Question: I have several JPanels that need to be displayed at the same time. They do display when I press the Port Settings button but I need there to be a title above each of the panels so the user will know which option they are selecting. My code as well as a screenshot is below.
'''
package myGUI;
import java.awt.BorderLayout;
import java.awt.ComponentOrientation;
import java.awt.Dimension;
import java.awt.GridLayout;
import java.awt.event.ActionEvent;
import java.awt.event.ActionListener;
import javax.swing.ButtonGroup;
import javax.swing.JButton;
import javax.swing.JCheckBox;
import javax.swing.JComboBox;
import javax.swing.JDialog;
import javax.swing.JLabel;
import javax.swing.JPanel;
import javax.swing.JFrame;
import javax.swing.JRadioButton;
import javax.swing.JScrollPane;
import javax.swing.JTabbedPane;
import javax.swing.JTextArea;
import javax.swing.JTextField;
public class TestApplication implements ActionListener {
public static void main(String[] args) {
final JFrame frame = new JFrame();
frame.setSize(3000, 3000);
frame.setTitle("RBA Test Application");
frame.setDefaultCloseOperation(JFrame.EXIT_ON_CLOSE);
frame.setVisible(true);
JButton select1 = new JButton("Select");
JButton select2 = new JButton("Select");
JButton select3 = new JButton("Select");
JButton select4 = new JButton("Select");
//Make the drop down lists
String[] baudrates = {"57600", "115200", "128000", "256000"};
JComboBox baudlist = new JComboBox(baudrates);
String[] baudrates2 = {"57600", "115200", "128000", "256000"};
JComboBox baudlist2 = new JComboBox(baudrates2);
String[] bytesizes = {"7", "8"};
JComboBox bytelist = new JComboBox(bytesizes);
String[] bytesizes2 = {"7", "8"};
JComboBox bytelist2 = new JComboBox(bytesizes2);
String[] stopbit = {"1", "2"};
JComboBox stoplist = new JComboBox(stopbit);
String[] stopbit2 = {"1", "2"};
JComboBox stoplist2 = new JComboBox(stopbit2);
String[] flows = {"None", "Hardware","Xon", "Xoff"};
JComboBox flowlist = new JComboBox(flows);
String[] flows2 = {"None", "Hardware","Xon", "Xoff"};
JComboBox flowlist2 = new JComboBox(flows2);
String[] paritys = {"None", "Even", "Odd"};
JComboBox paritylist = new JComboBox(paritys);
String[] paritys2 = {"None", "Even", "Odd"};
JComboBox paritylist2 = new JComboBox(paritys2);
JLabel ipLabel = new JLabel("IP Address: ");
JLabel connectLabel = new JLabel("Connect Time: ");
JLabel sendLabel = new JLabel("Send Time Out: ");
JLabel receiveLabel = new JLabel("Receive Time Out: ");
JLabel portLabel = new JLabel("Port: ");
JLabel baudrate = new JLabel("Baud Rate: ");
JLabel bytesize = new JLabel("Byte Size: ");
JLabel stopbits = new JLabel("Stop Bits: ");
JLabel flow = new JLabel("Flow Con...: ");
JLabel parity = new JLabel("Parity: ");
JLabel stoLabel = new JLabel("Send Time Out: ");
JLabel rtoLabel = new JLabel("Receive Time Out: ");
JLabel portLabel2 = new JLabel("Port: ");
JLabel baudrate2 = new JLabel("Baud Rate: ");
JLabel bytesize2 = new JLabel("Byte Size: ");
JLabel stopbits2 = new JLabel("Stop Bits: ");
JLabel flow2 = new JLabel("Flow Con...: ");
JLabel parity2 = new JLabel("Parity: ");
JLabel stoLabel2 = new JLabel("Send Time Out: ");
JLabel rtoLabel2 = new JLabel("Receive Time Out: ");
JLabel portLabel3 = new JLabel("Port: ");
JLabel vendor = new JLabel("Vendor ID: ");
JLabel product = new JLabel("Product ID: ");
JLabel stoLabel3 = new JLabel("Send Time Out: ");
JLabel rtoLabel3 = new JLabel("Receive Time Out: ");
JLabel logLabel = new JLabel("Input / Output Log");
JTextField ip = new JTextField(10);
ip.setText("192.168.0.102");
JTextField ct = new JTextField(10);
ct.setText("5000");
JTextField rto = new JTextField(10);
rto.setText("5000");
JTextField sto = new JTextField(10);
sto.setText("5000");
JTextField port = new JTextField(10);
port.setText("12000");
JTextField sendto = new JTextField(10);
JTextField reto = new JTextField(10);
JTextField comport = new JTextField(10);
JTextField sendto2 = new JTextField(10);
JTextField reto2 = new JTextField(10);
JTextField comport2 = new JTextField(10);
JTextField vendorid = new JTextField(10);
JTextField productid = new JTextField(10);
JTextField sendtime = new JTextField(10);
JTextField receiveto = new JTextField(10);
JTextArea logbox = new JTextArea() {
@Override
public java.awt.Dimension getPreferredSize() {
return new Dimension(300, 450);
};
};
logLabel.setFont(new java.awt.Font("Tahoma", 3, 18));
logLabel.setHorizontalAlignment(javax.swing.SwingConstants.CENTER);
logLabel.setText("Input / Output Log");
logbox.add(logLabel);
//Add components to the panels
final JPanel ethernetSettings = new JPanel();
ethernetSettings.setLayout(new GridLayout(6, 2));
ethernetSettings.setComponentOrientation(ComponentOrientation.LEFT_TO_RIGHT);
ethernetSettings.add(ipLabel);
ethernetSettings.add(ip);
ethernetSettings.add(connectLabel);
ethernetSettings.add(ct);
ethernetSettings.add(receiveLabel);
ethernetSettings.add(rto);
ethernetSettings.add(sendLabel);
ethernetSettings.add(sto);
ethernetSettings.add(portLabel);
ethernetSettings.add(port);
ethernetSettings.add(select1);
final JPanel usbHIDSettings = new JPanel();
usbHIDSettings.setLayout(new GridLayout(5, 2));
usbHIDSettings.setComponentOrientation(ComponentOrientation.LEFT_TO_RIGHT);
usbHIDSettings.add(vendor);
usbHIDSettings.add(vendorid);
usbHIDSettings.add(product);
usbHIDSettings.add(productid);
usbHIDSettings.add(stoLabel3);
usbHIDSettings.add(sendtime);
usbHIDSettings.add(rtoLabel3);
usbHIDSettings.add(receiveto);
usbHIDSettings.add(select2);
final JPanel usbCDCSettings = new JPanel();
usbCDCSettings.setLayout(new GridLayout(9, 2));
usbCDCSettings.setComponentOrientation(ComponentOrientation.LEFT_TO_RIGHT);
usbCDCSettings.add(baudrate2);
usbCDCSettings.add(baudlist);
usbCDCSettings.add(bytesize2);
usbCDCSettings.add(bytelist);
usbCDCSettings.add(stopbits2);
usbCDCSettings.add(stoplist);
usbCDCSettings.add(flow2);
usbCDCSettings.add(flowlist);
usbCDCSettings.add(parity2);
usbCDCSettings.add(paritylist);
usbCDCSettings.add(stoLabel2);
usbCDCSettings.add(sendto2);
usbCDCSettings.add(rtoLabel2);
usbCDCSettings.add(reto2);
usbCDCSettings.add(portLabel3);
usbCDCSettings.add(comport2);
usbCDCSettings.add(select3);
final JPanel rsSettings = new JPanel();
rsSettings.setLayout(new GridLayout(9, 2));
rsSettings.setComponentOrientation(ComponentOrientation.LEFT_TO_RIGHT);
rsSettings.add(baudrate);
rsSettings.add(baudlist2);
rsSettings.add(bytesize);
rsSettings.add(bytelist2);
rsSettings.add(stopbits);
rsSettings.add(stoplist2);
rsSettings.add(flow);
rsSettings.add(flowlist2);
rsSettings.add(parity);
rsSettings.add(paritylist2);
rsSettings.add(stoLabel);
rsSettings.add(sendto);
rsSettings.add(rtoLabel);
rsSettings.add(reto);
rsSettings.add(portLabel2);
rsSettings.add(comport);
rsSettings.add(select4);
final JPanel PortSettings = new JPanel();
PortSettings.setLayout(new GridLayout(1, 4));
PortSettings.setComponentOrientation(ComponentOrientation.LEFT_TO_RIGHT);
PortSettings.add(ethernetSettings);
PortSettings.add(rsSettings);
PortSettings.add(usbCDCSettings);
PortSettings.add(usbHIDSettings);
JButton portsettings = new JButton("Port Settings");
portsettings.addActionListener(new ActionListener() {
public void actionPerformed(ActionEvent e) {
JDialog port = new JDialog(frame);
port.setTitle("Port Settings");
port.setSize(400, 400);
port.add(PortSettings);
port.pack();
port.setVisible(true);
}
});
JButton online = new JButton("Go Online");
JButton offline = new JButton("Go Offline");
JButton status = new JButton("Status");
JButton reboot = new JButton("Reboot");
JButton account = new JButton("Account");
account.addActionListener(new ActionListener() {
public void actionPerformed(ActionEvent e) {
JDialog accountDialog = new JDialog(frame);
accountDialog.setTitle("Account");
accountDialog.setSize(400, 400);
accountDialog.add(accountPanel);
accountDialog.pack();
accountDialog.setVisible(true);
}
});
JButton amount = new JButton("Amount");
amount.addActionListener(new ActionListener() {
public void actionPerformed(ActionEvent e) {
JDialog amount2 = new JDialog(frame);
amount2.setTitle("Amount");
amount2.setSize(400, 400);
amount2.add(amountPanel);
amount2.pack();
amount2.setVisible(true);
}
});
JButton reset = new JButton("Reset");
JButton approvordecl = new JButton("Approve / Decline");
approvordecl.addActionListener(new ActionListener() {
public void actionPerformed(ActionEvent e) {
JDialog apprv = new JDialog(frame);
apprv.setTitle("Approve / Decline");
apprv.setSize(400, 400);
apprv.add(apprvordecl);
apprv.pack();
apprv.setVisible(true);
}
});
JButton test = new JButton("Test Button #1");
JButton testing = new JButton("Test Button #2");
JRadioButton button = new JRadioButton("Radio Button");
JRadioButton button2 = new JRadioButton("Radio Button");
JCheckBox checkbox = new JCheckBox("Check Box");
JCheckBox checkbox2 = new JCheckBox("Check Box");
ButtonGroup approvegroup = new ButtonGroup();
approvegroup.add(apprve);
approvegroup.add(decline);
JPanel newButtonPanel = new JPanel();
newButtonPanel.add(online);
newButtonPanel.add(offline);
newButtonPanel.add(status);
newButtonPanel.add(reboot);
newButtonPanel.add(account);
newButtonPanel.add(amount);
newButtonPanel.add(reset);
newButtonPanel.add(approvordecl);
newButtonPanel.add(logLabel);
JPanel testPanel = new JPanel();
testPanel.add(button);
testPanel.add(button2);
testPanel.add(checkbox2);
JPanel posPanel = new JPanel();
posPanel.add(test);
posPanel.add(testing);
posPanel.add(checkbox);
JPanel llpPanel = new JPanel();
llpPanel.setLayout(new BorderLayout());
llpPanel.add(newButtonPanel, BorderLayout.PAGE_START);
llpPanel.add(logLabel, BorderLayout.CENTER);
llpPanel.add(new JScrollPane(logbox), BorderLayout.PAGE_END);
JPanel buttonPanel = new JPanel();
buttonPanel.add(initialize);
buttonPanel.add(connect);
buttonPanel.add(disconnect);
buttonPanel.add(shutdown);
buttonPanel.add(portsettings);
frame.add(buttonPanel);
frame.add(buttonPanel, BorderLayout.NORTH);
JTabbedPane tabbedPane = new JTabbedPane();
tabbedPane.addTab("LLP", null, llpPanel, "Low Level Protocol");
tabbedPane.addTab("POS",null, posPanel, "Point Of Sale");
tabbedPane.addTab("Test", null, testPanel, "Test");
JPanel tabsPanel = new JPanel(new BorderLayout());
tabsPanel.add(tabbedPane);
frame.add(tabsPanel, BorderLayout.CENTER);
frame.pack();
}
@Override
public void actionPerformed(ActionEvent arg0) {
// TODO Auto-generated method stub
}
}
'''

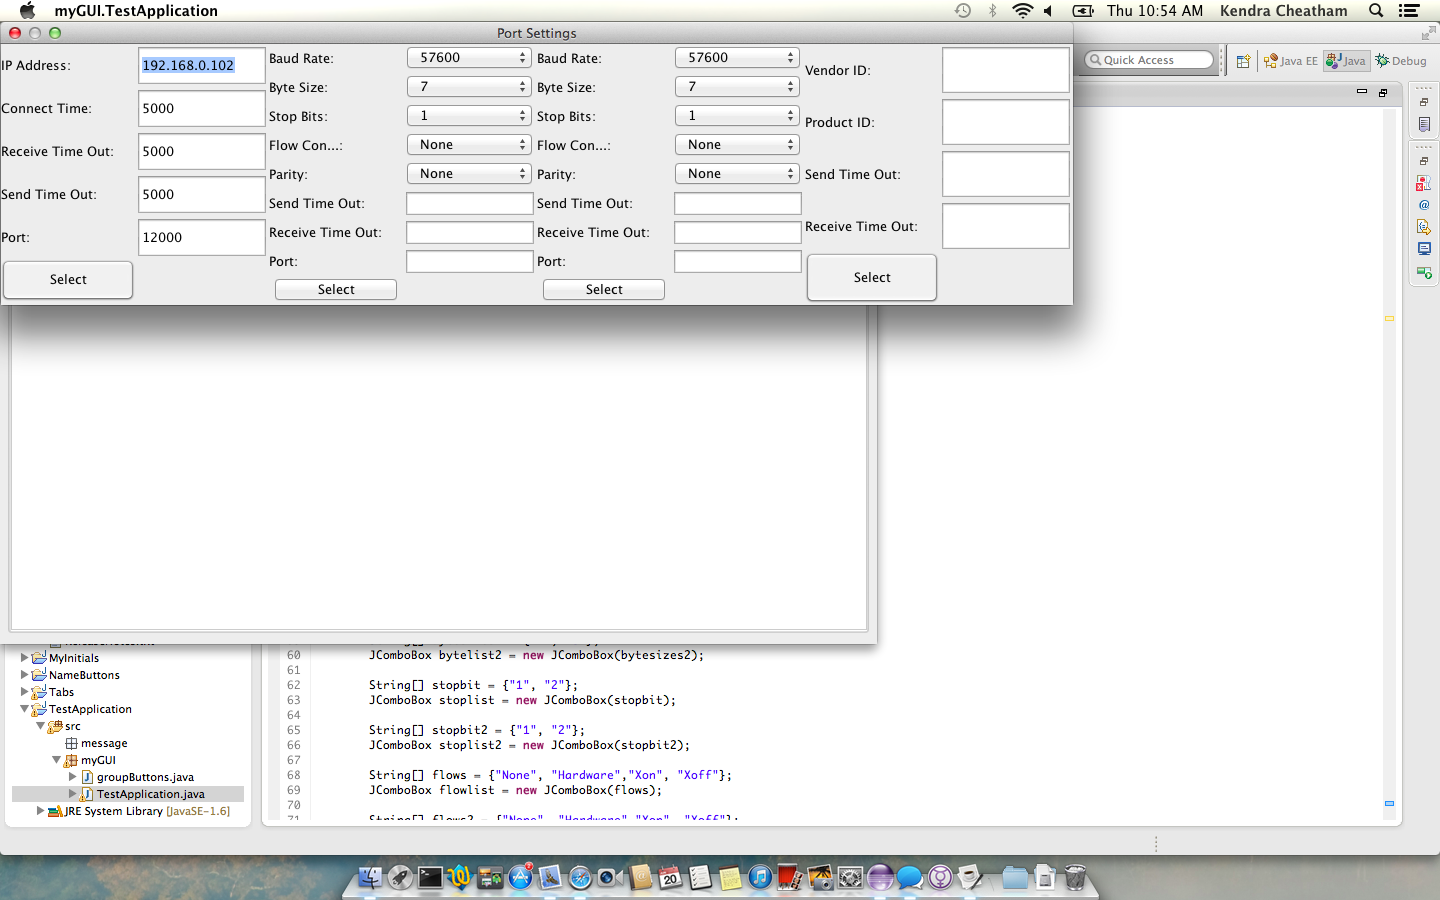
Answer: For titles on 'JPanel', you can use Title Border as below.
'''
TitledBorder title = BorderFactory.createTitledBorder("YOUR_TITLE");
YOURPANEL.setBorder(title);
'''